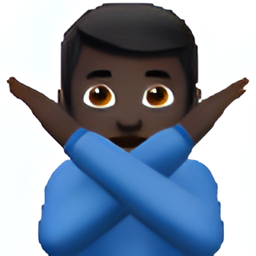
Name: man gesturing not ok type 6
Emoji: 🙅🏿‍♂️
Group: People & Body
Sub-group: person-gesture